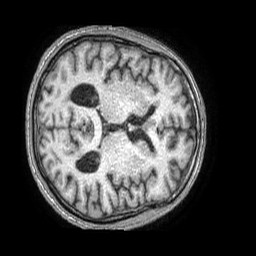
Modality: T1w
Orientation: axial
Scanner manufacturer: philips
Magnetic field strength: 1.5 T
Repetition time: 0.007641 s
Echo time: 0.003532 s